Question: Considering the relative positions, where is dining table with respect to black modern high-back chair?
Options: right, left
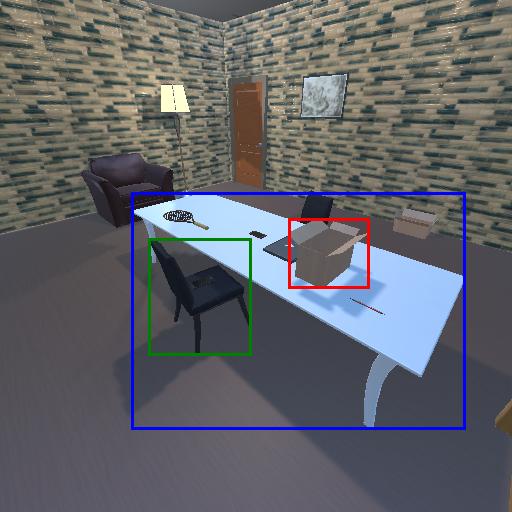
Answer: right